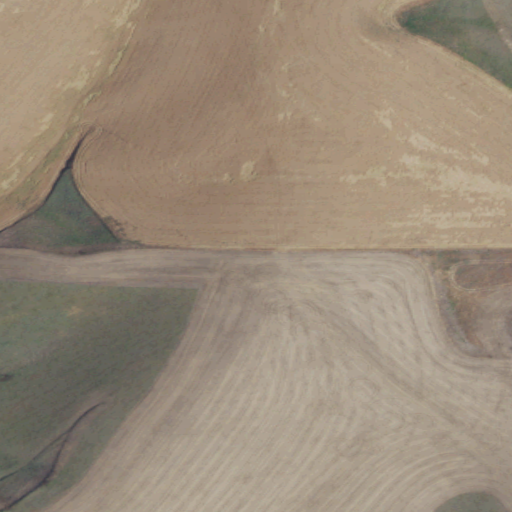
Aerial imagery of mountains in Washington named Skyrocket Hills containing cultivated crops, shrub, and grassland